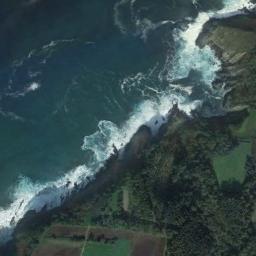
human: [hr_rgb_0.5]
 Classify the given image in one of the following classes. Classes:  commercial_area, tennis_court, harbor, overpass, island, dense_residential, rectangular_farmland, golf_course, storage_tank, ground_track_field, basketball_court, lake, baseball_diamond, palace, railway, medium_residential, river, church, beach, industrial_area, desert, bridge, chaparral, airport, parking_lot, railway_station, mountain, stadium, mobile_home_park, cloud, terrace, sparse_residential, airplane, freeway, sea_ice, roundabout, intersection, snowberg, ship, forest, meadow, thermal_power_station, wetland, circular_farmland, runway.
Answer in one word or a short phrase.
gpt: beach